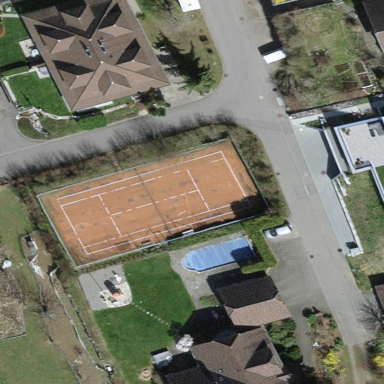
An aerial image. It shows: Tennis court in leisure pitch.